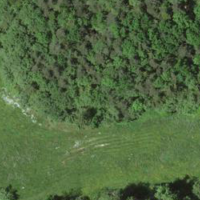
EUNIS habitat code: 44
Species observed at this site:
Pernis apivorus